Field crop: maize
Growth stage: 2
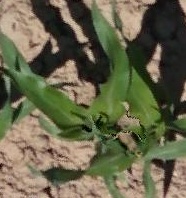
Species: maize